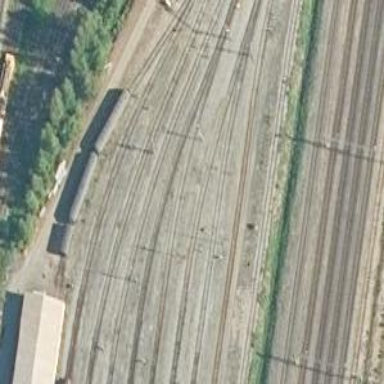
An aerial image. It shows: Railway signal.